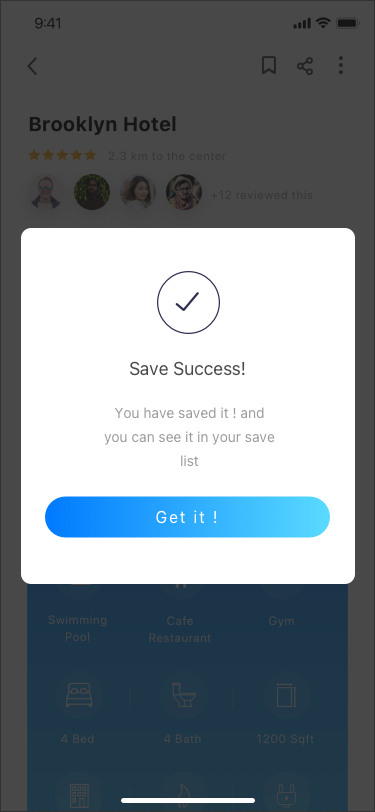
Text in this UI design:
You have saved it ! and you can see it in your save list
Save Success!